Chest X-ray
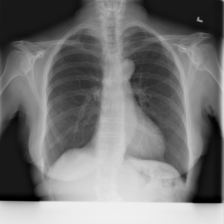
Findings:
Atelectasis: negative
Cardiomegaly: negative
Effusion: negative
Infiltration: positive
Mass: negative
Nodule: negative
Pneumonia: negative
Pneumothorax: negative
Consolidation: negative
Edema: negative
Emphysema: negative
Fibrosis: negative
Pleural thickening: negative
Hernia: negative